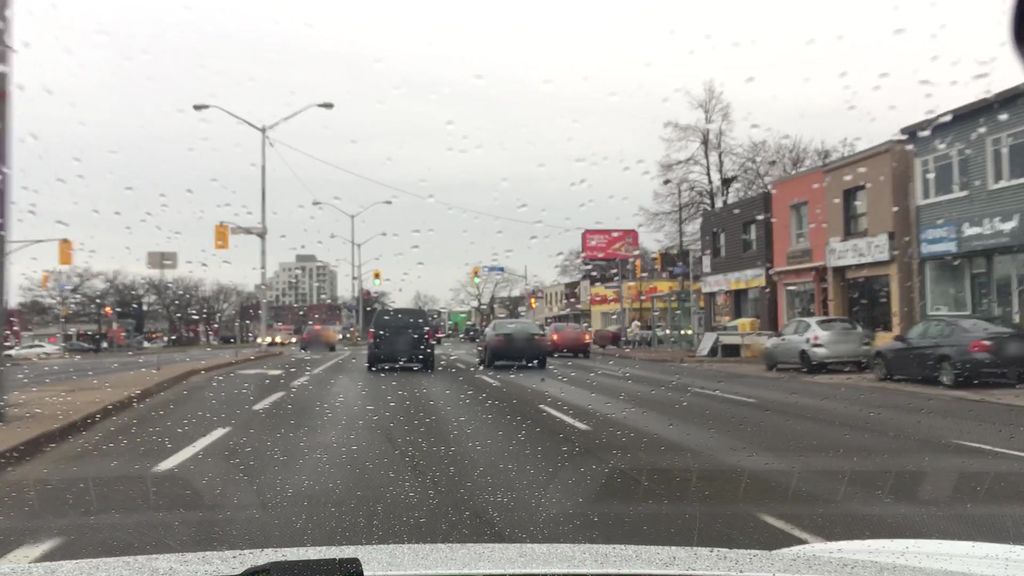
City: toronto